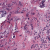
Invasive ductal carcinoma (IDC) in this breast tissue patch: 1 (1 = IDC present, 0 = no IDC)